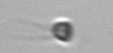
Label: flagellate